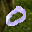
Label: 0